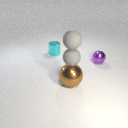
small gray rubber sphere above large brown metal sphere